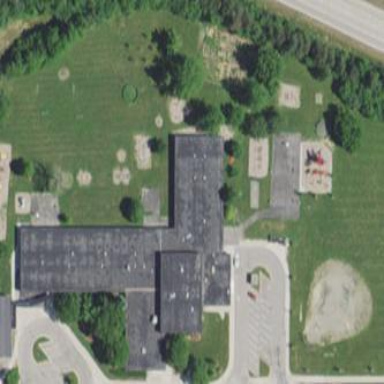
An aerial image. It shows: School building.